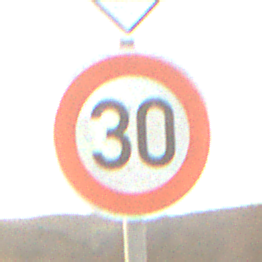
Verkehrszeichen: Geschwindigkeit30
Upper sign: Vorfahrtsstrasse
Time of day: SunriseSunset
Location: Outdoor (Nature)
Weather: PartlyCloudy
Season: NotSpecified
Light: Natural